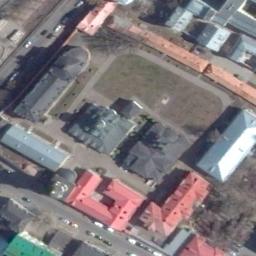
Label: church